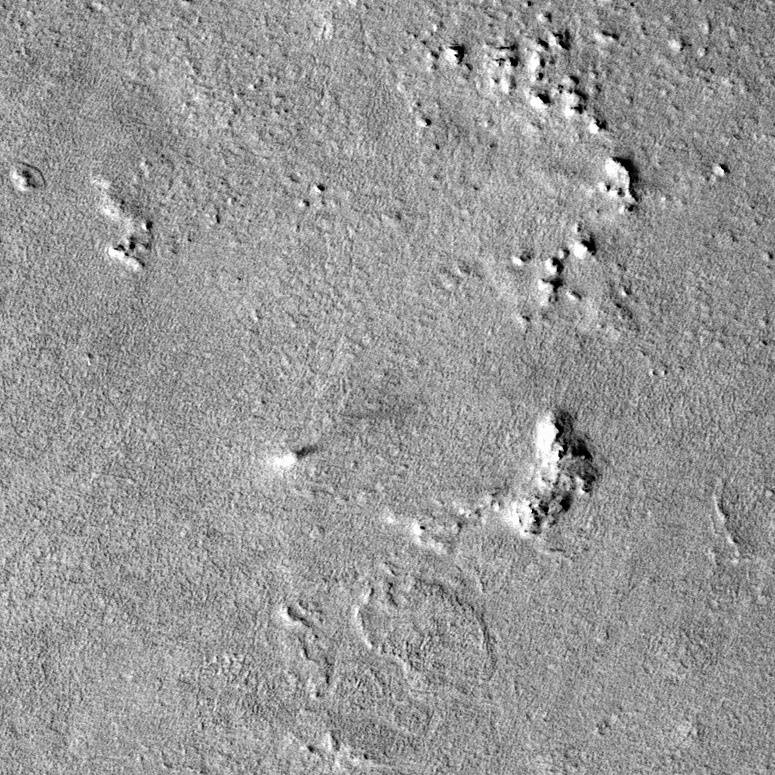
Label: dustdevil